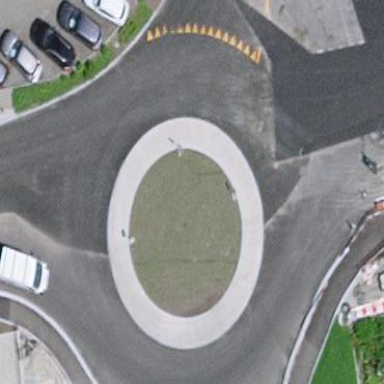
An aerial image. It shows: Secondary road with asphalt surface leading to roundabout junction.